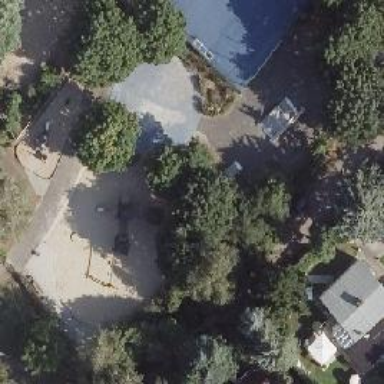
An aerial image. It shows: Playground featuring climbing frame.